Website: crate-barrel
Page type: account-selection
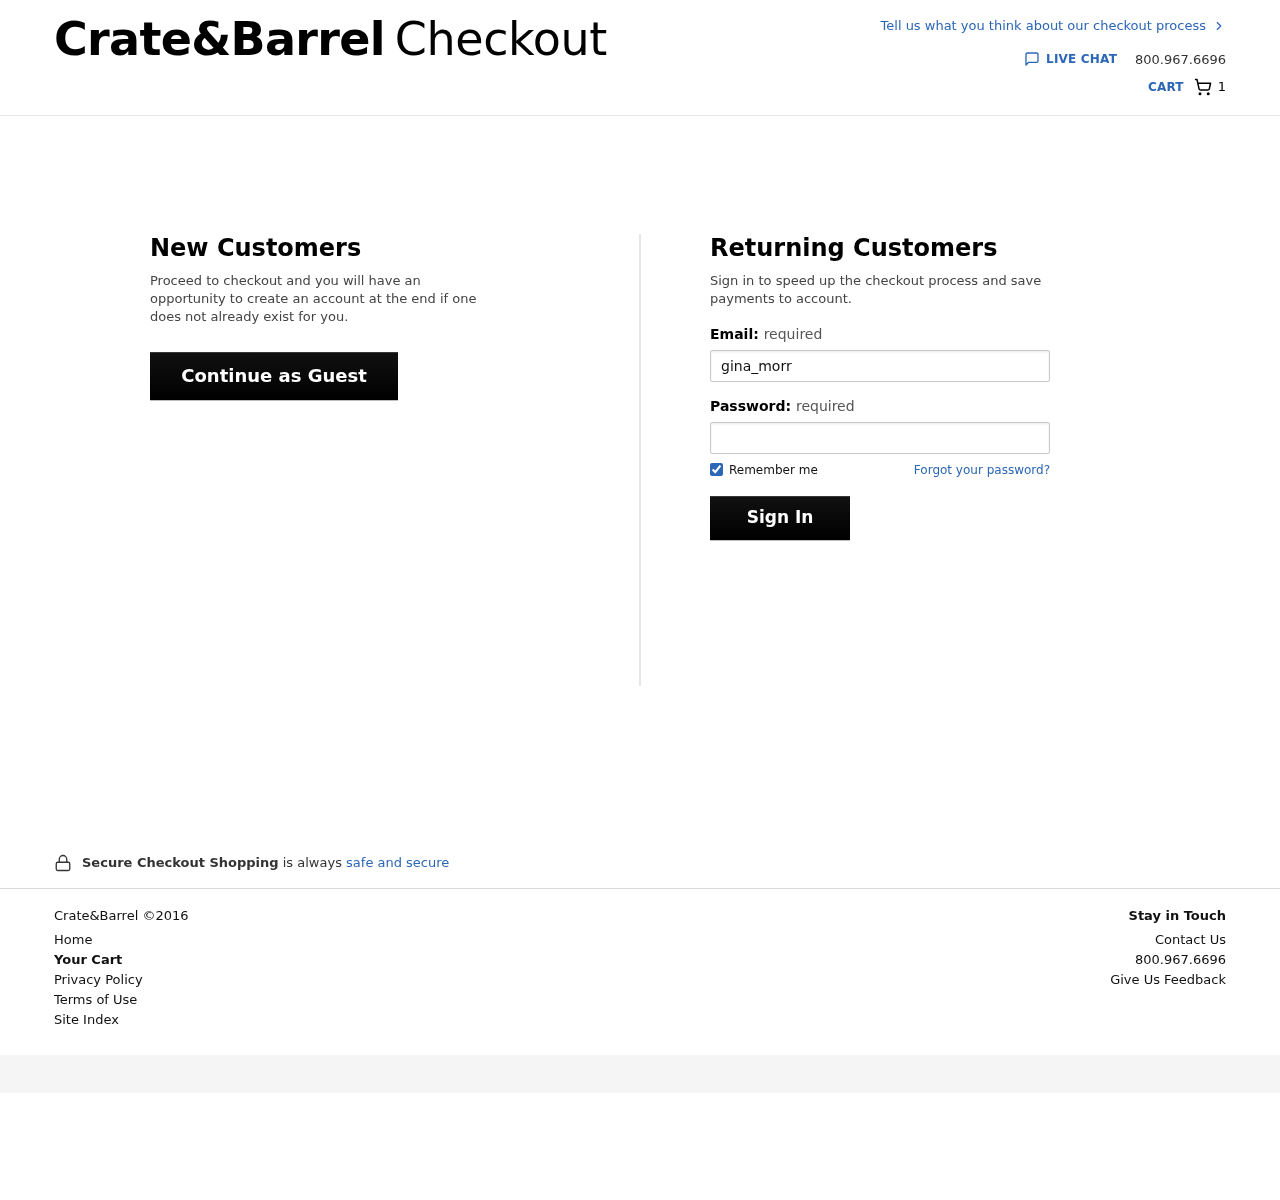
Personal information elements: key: PII_EMAIL
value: gina_morrison@gmail.com
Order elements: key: ORDER_NUM_ITEMS
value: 1